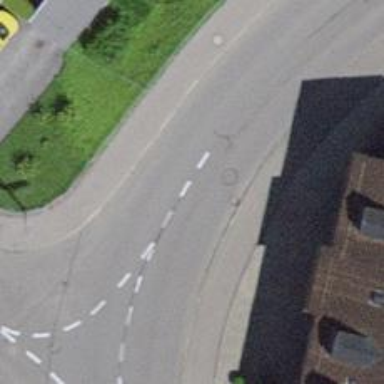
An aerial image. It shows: Tertiary road with asphalt surface.